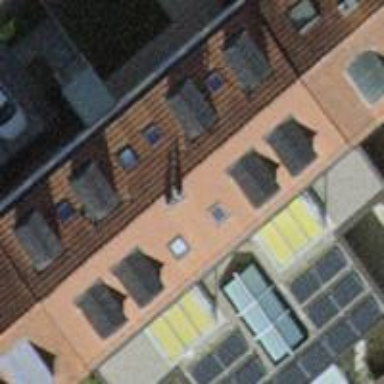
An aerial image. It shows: Building with tiled roof.